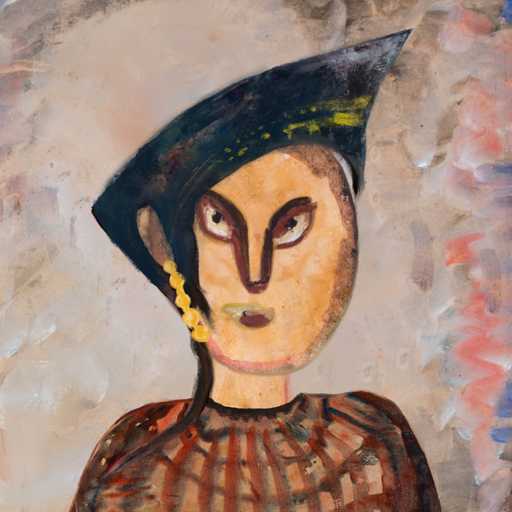
Background: Roy_Bahadur, Head And Neck Front: Childish, Face Front: After_Raid, Bust: Orphan, Hair Front: Blank, Head Accessory: Irani, Second Necklace: Blank, Necklace: Blank, Baby: Blank